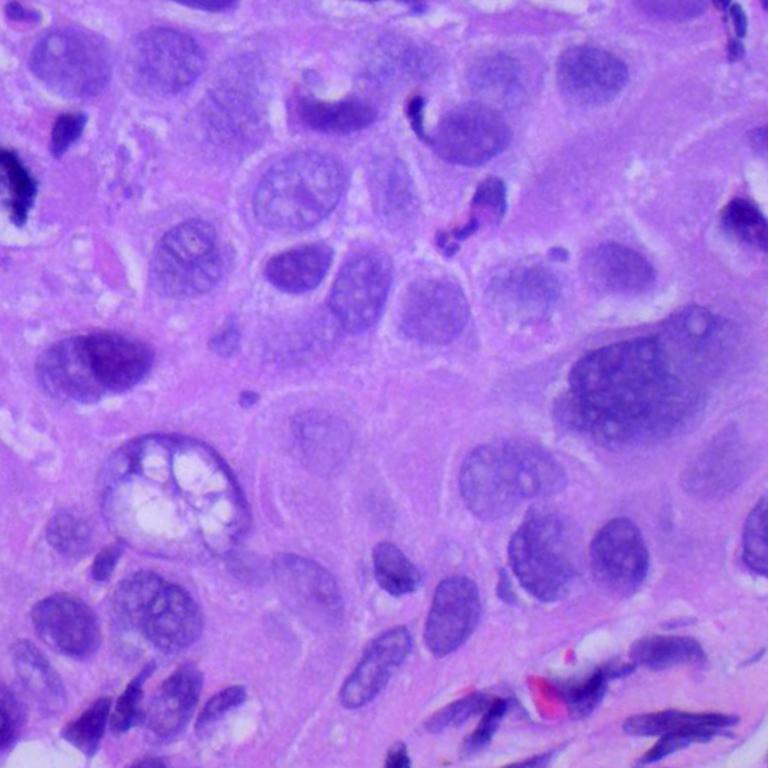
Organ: lung
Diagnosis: squamous carcinomas